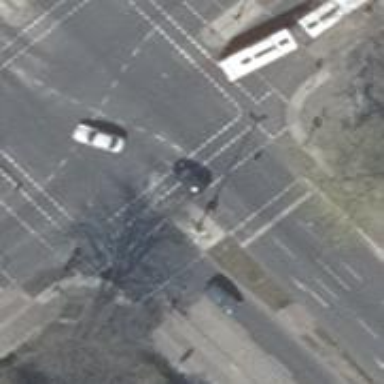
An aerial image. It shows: Footway that serves as traffic island.